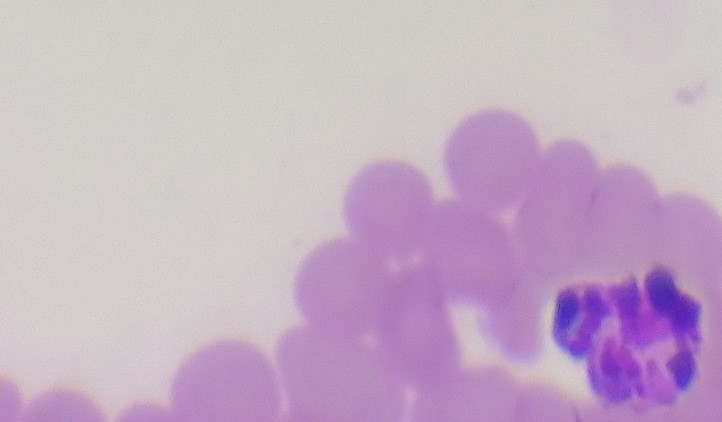
White blood cell type: Basophil